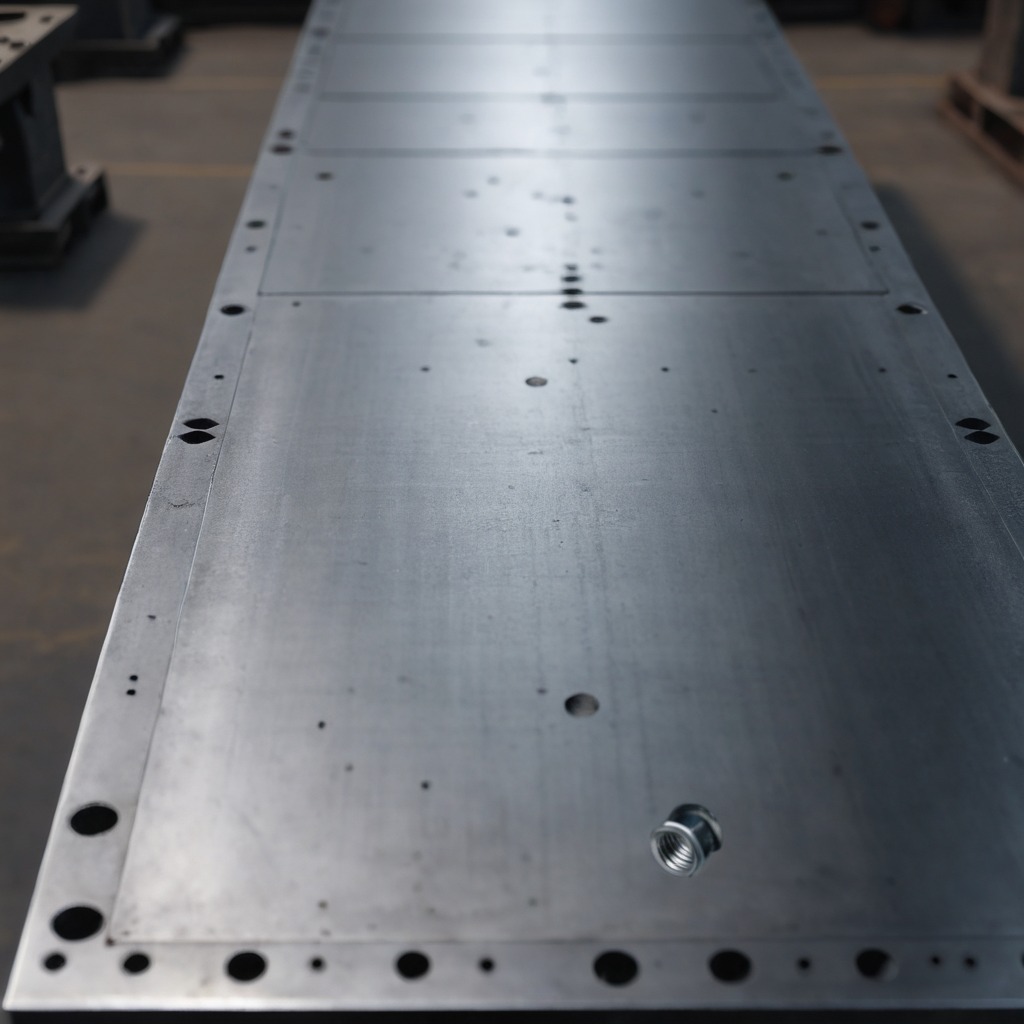
A metal nut is lying on a cold steel table in a mining workshop.